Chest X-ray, PA view. Patient: 30 years old, sex M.
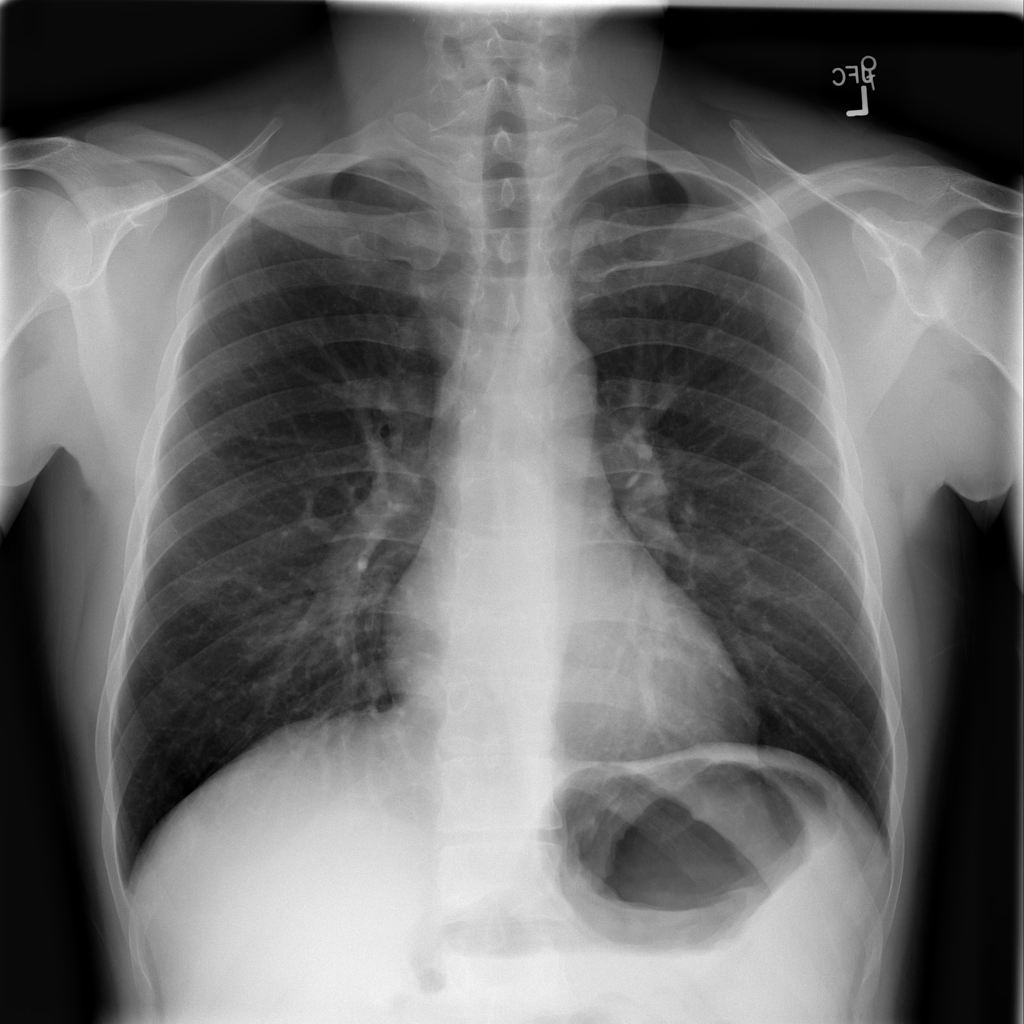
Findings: No Finding